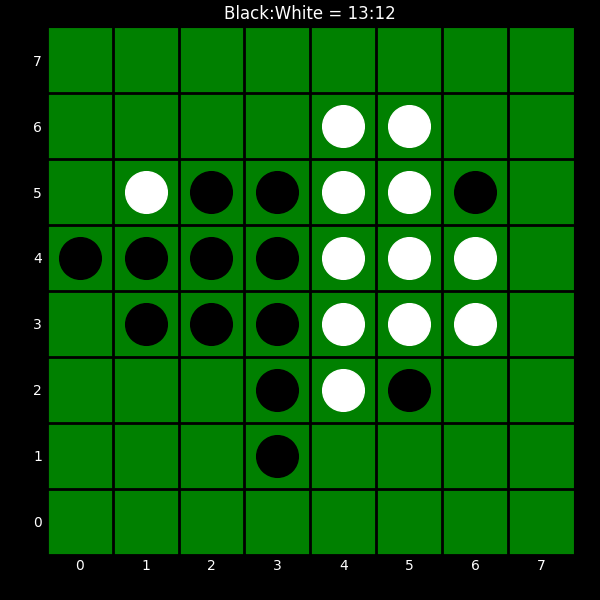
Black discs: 13
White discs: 12